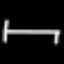
Label: bed